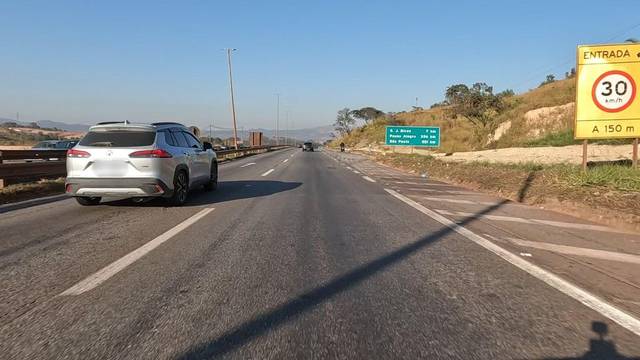
Region: Brazil
Coordinates: -20.0, -44.211